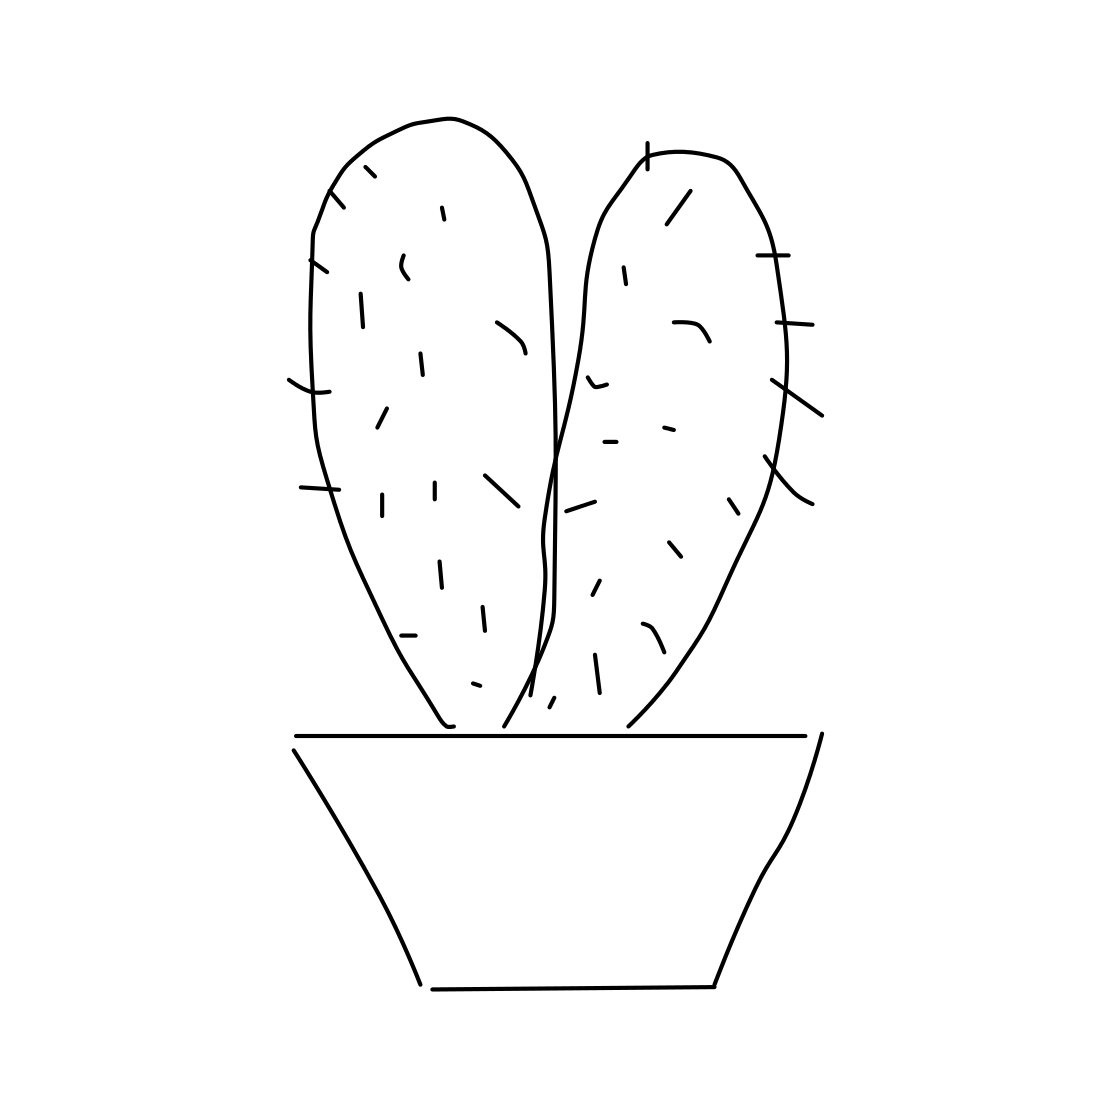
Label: cactus